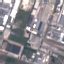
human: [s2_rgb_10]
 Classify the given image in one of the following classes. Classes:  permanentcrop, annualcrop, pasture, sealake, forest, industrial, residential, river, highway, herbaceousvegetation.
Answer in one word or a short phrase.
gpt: Industrial